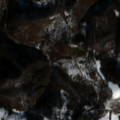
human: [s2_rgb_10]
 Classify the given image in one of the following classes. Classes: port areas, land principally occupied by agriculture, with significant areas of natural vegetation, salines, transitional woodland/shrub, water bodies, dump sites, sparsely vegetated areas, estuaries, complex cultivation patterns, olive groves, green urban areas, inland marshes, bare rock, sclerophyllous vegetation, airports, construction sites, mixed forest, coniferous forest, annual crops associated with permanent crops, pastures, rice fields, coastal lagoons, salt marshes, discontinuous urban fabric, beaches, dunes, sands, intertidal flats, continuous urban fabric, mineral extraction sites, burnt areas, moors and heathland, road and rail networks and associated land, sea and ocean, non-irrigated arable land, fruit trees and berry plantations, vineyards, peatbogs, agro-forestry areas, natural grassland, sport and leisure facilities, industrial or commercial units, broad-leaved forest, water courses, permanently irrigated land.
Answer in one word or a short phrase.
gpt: land principally occupied by agriculture, with significant areas of natural vegetation, broad-leaved forest, transitional woodland/shrub